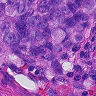
Metastatic tissue present: yes